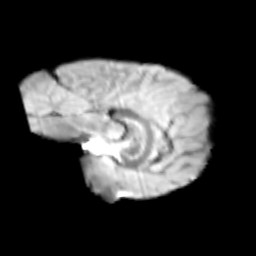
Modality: T2w
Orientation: sagittal
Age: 13
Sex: female
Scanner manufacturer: siemens
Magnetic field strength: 3 T
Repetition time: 3.8 s
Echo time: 0.07 s